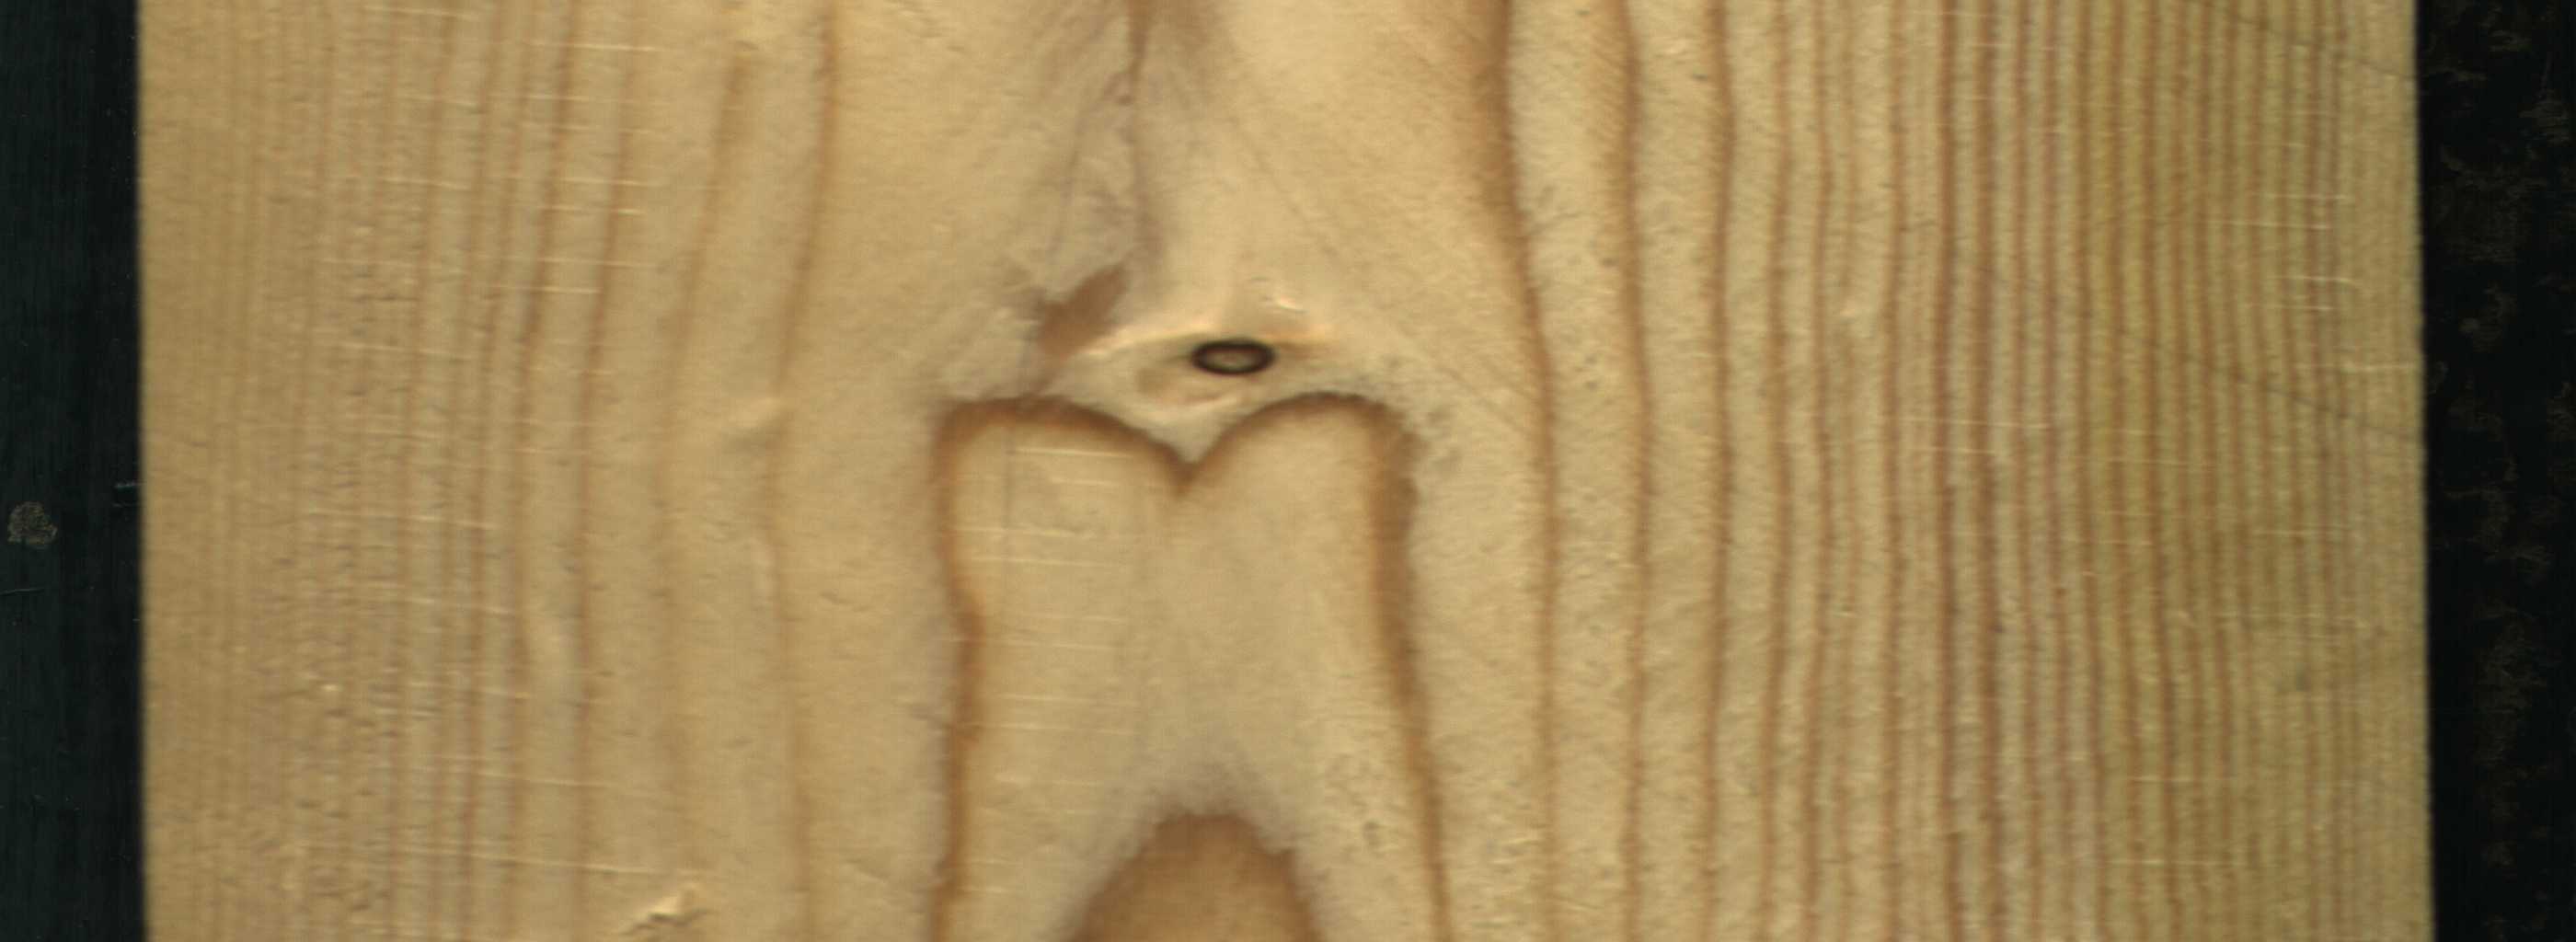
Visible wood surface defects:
Dead_Knot